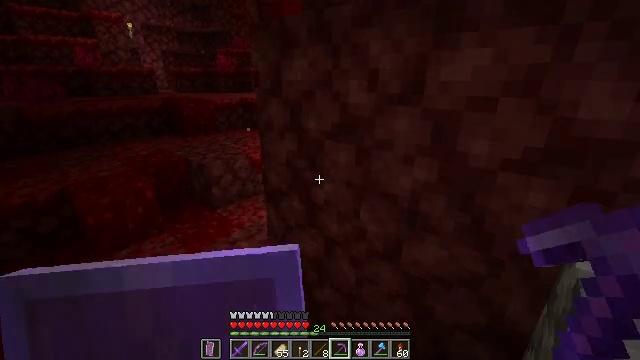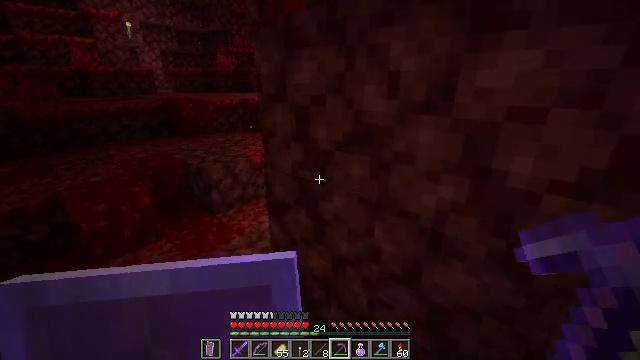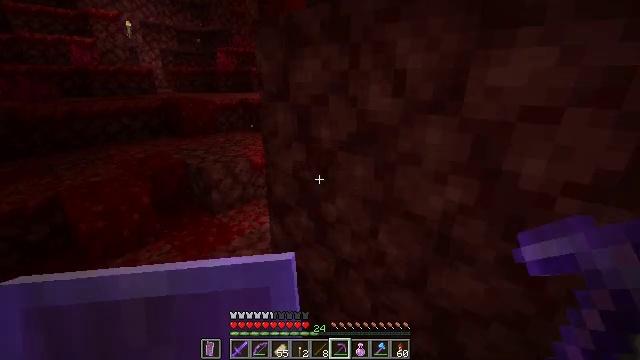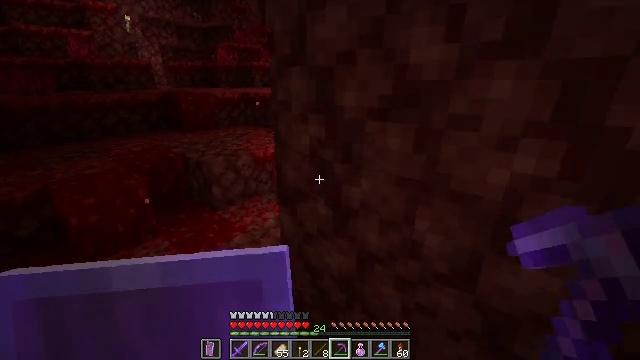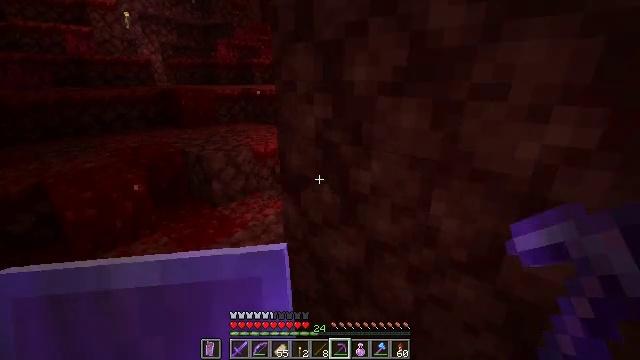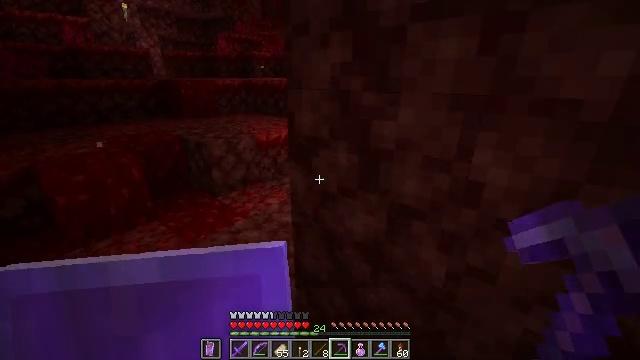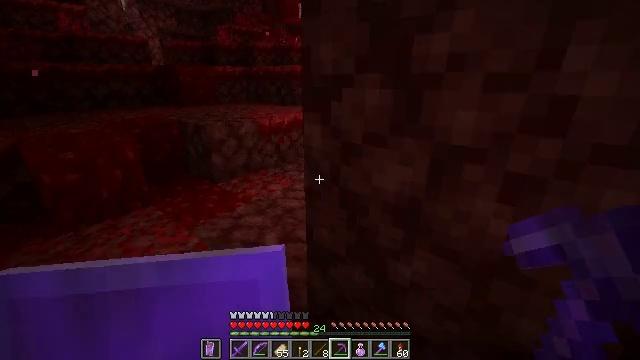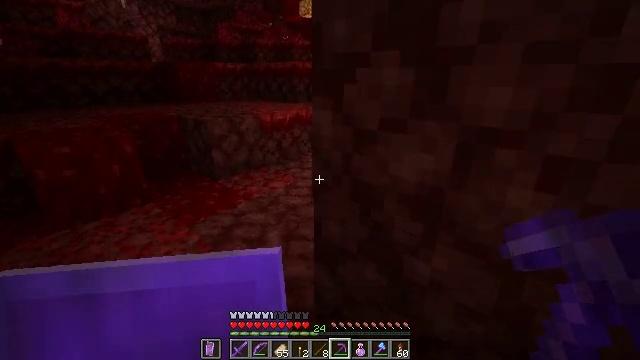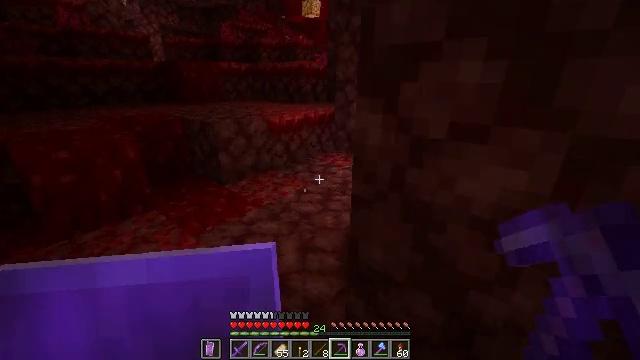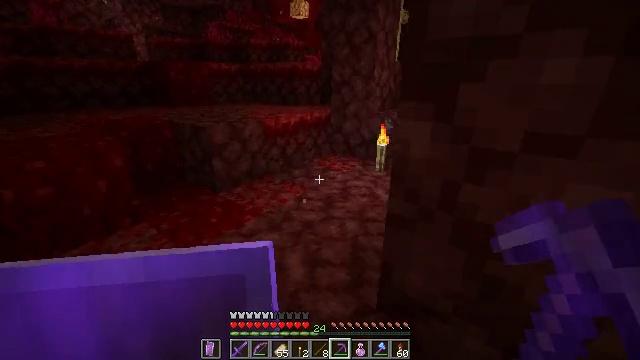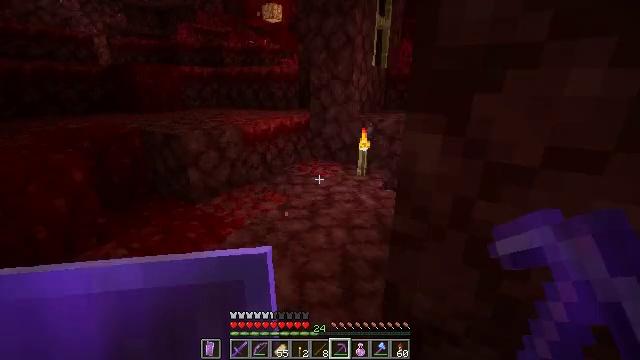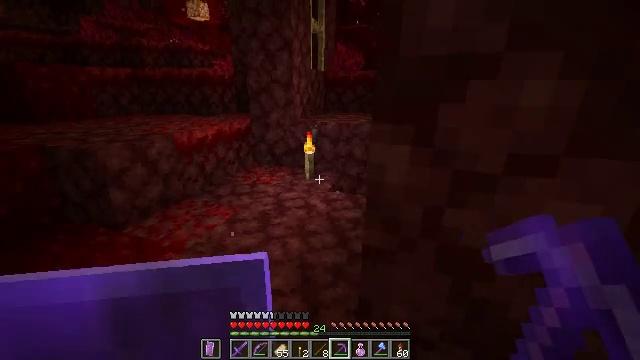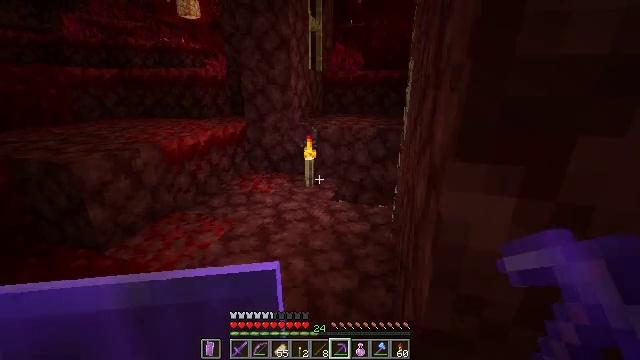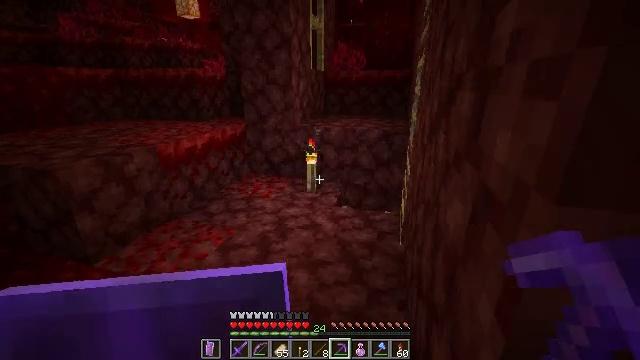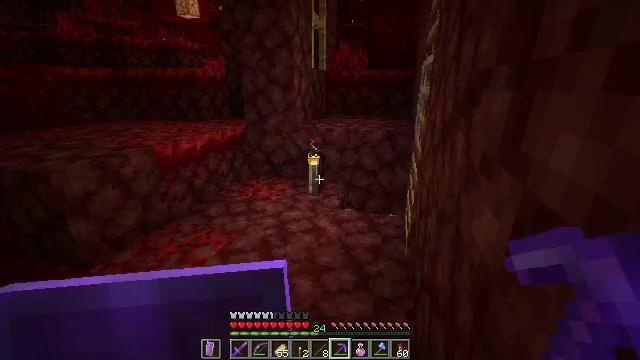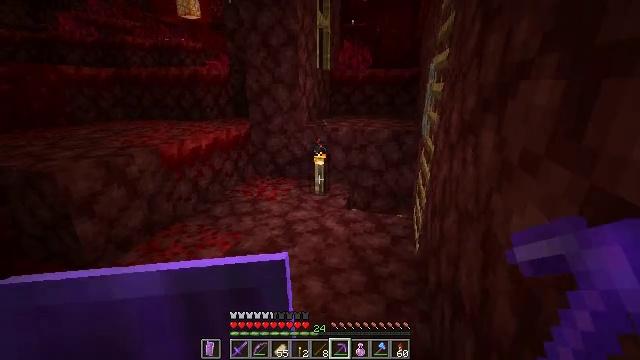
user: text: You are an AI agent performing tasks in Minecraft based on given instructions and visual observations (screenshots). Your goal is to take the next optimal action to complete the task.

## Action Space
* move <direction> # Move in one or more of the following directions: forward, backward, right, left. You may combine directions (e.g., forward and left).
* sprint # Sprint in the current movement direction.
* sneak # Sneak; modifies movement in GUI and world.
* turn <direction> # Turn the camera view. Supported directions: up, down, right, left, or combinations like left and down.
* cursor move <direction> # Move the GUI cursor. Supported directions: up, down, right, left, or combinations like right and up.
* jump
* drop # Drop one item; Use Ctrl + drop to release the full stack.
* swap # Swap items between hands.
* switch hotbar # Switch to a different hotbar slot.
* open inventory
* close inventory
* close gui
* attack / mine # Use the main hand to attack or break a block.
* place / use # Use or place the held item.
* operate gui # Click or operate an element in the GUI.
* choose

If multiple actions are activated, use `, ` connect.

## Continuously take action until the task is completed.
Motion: motion action
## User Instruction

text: Break the blackstone block.
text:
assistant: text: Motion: move forward
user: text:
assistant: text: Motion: move forward and move left
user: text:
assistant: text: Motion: move forward and move left
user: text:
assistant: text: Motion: move forward and move left
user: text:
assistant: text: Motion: move forward and move left
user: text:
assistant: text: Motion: move forward and move left
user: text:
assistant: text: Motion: move forward and move left
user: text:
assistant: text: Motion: move forward and move left
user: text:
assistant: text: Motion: move forward and move left, turn right
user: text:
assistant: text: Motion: move forward, turn right
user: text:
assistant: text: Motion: move forward, turn right
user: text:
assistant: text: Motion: move forward, turn right
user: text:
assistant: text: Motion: move forward
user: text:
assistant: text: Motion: move forward
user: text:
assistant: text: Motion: move forward
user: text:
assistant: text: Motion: move forward
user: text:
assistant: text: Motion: move forward
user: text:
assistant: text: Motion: move forward
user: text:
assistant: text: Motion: move forward, turn right
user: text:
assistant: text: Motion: move forward
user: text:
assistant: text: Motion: move forward, turn right
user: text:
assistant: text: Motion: move forward, turn right and down
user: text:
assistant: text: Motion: move forward
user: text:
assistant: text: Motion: move forward
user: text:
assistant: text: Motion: move forward
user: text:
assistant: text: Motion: move forward, turn down
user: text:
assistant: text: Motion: move forward, turn down
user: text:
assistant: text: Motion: move forward and move right, turn down
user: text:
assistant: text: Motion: move forward and move right, turn down
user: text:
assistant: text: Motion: move forward and move right, turn down